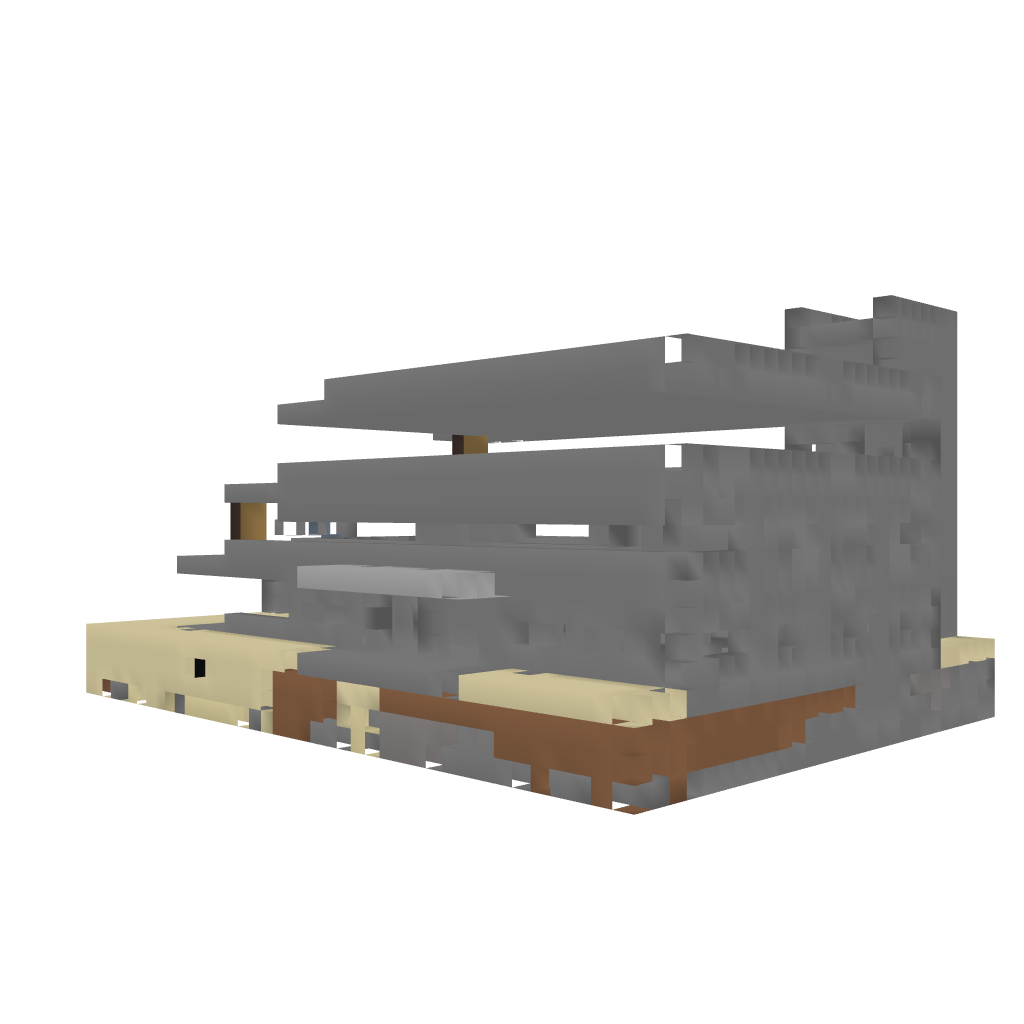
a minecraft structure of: DayZ Arma Building